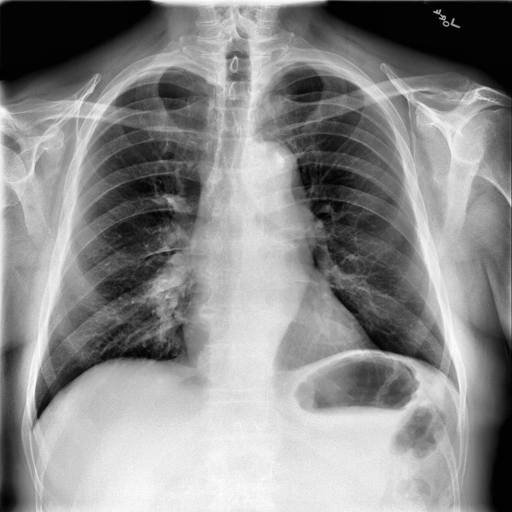
Finding: NORMAL